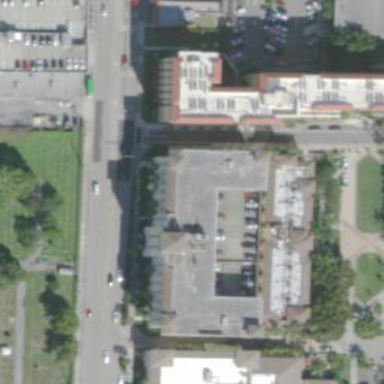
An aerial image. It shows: Multi-storey parking facility with paved surface.